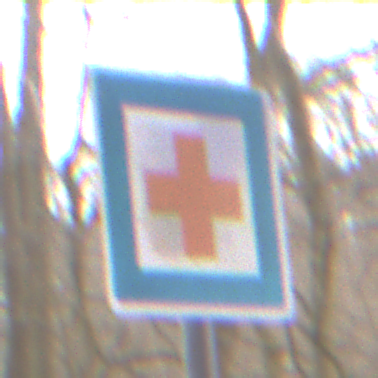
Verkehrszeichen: ErsteHilfe
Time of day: MorningAfternoon
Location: Outdoor (Nature)
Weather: Overcast
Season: Autumn
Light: Natural